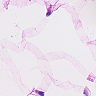
Metastatic tissue present: no